Question: I am familiar with CSS and HTML and also I saw some tutorials about converting PSD to HTML / CSS.
like <URL>.
Now I have a PSD template that I want to convert it to an HTML/CSS page.
Its picture of mentioned template
Now I am confused.I don't know where to slice and convert to PNG images.
- For example Top black 404 , Should I
convert it to PNG Image and putting
on website ?- Or I have to write it self with same
font? Also about the Text error that
placed under top page 404.-
please share your experiences.
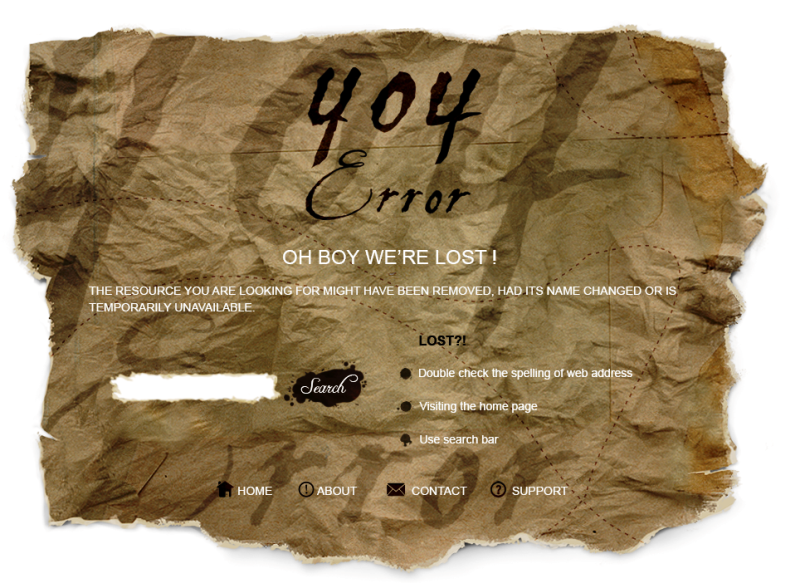
Answer: There's really no sense in doing a background image AND a png for the header if you can do both of them in the same image, I think. That will save response time for your 404.
That said, I would recommend taking all the text off below "404 error" to save the background image and then positioning the white text with css positioning and a standard font.
Also, you'll need to cut out the search box to make that the background of your search input field and the search button for the background of your button div or button input, whichever you prefer.